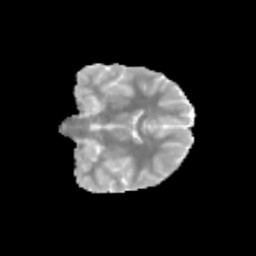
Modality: MD
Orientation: coronal
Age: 11
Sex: female
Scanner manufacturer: siemens
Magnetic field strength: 3 T
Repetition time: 3.8 s
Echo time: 0.07 s